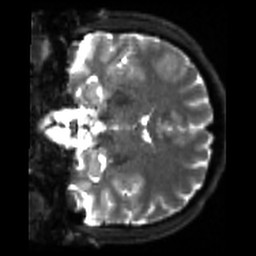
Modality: sbref
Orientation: coronal
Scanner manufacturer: siemens
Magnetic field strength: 3 T
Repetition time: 4 s
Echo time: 0.0594 s